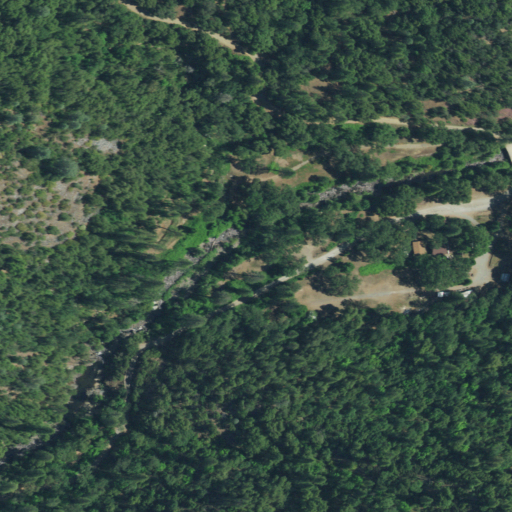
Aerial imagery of valley in California named Silver Gulch containing evergreen forest, shrub, mixed forest, open development, and low intensity development